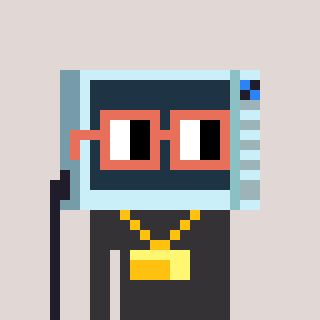
a pixel art character with square orange glasses, a microwave-shaped head and a grayscale-colored body on a warm background